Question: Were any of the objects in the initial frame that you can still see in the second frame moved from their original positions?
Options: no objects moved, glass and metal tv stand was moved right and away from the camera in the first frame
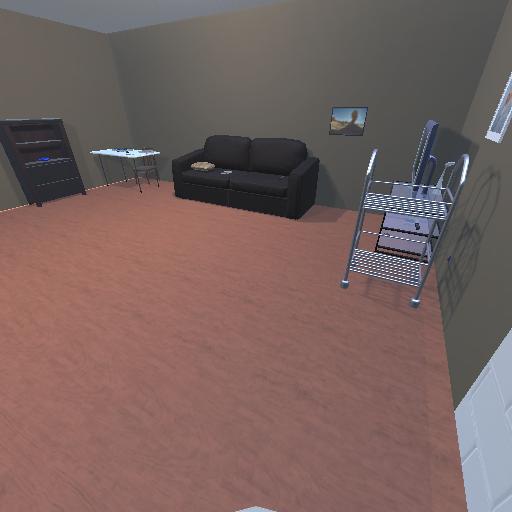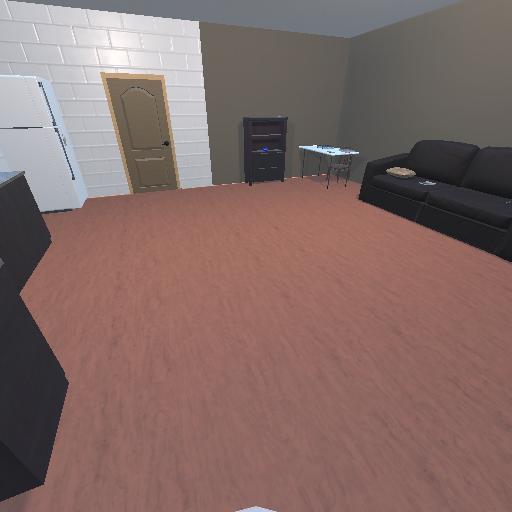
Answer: no objects moved